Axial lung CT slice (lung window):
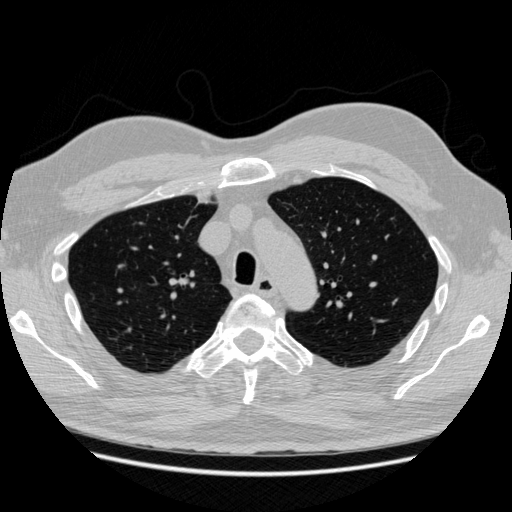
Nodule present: no